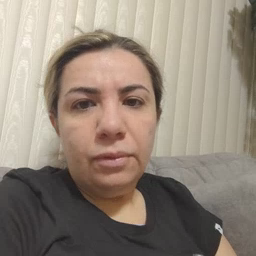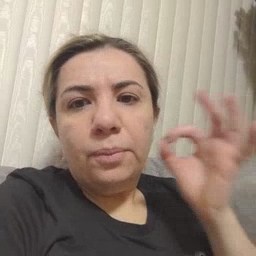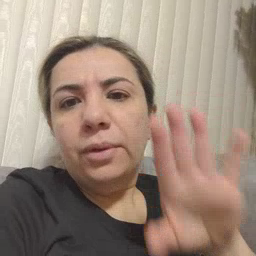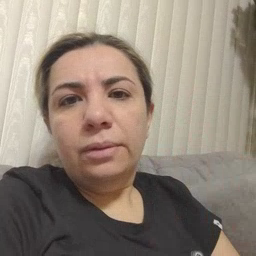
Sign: bee